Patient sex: F
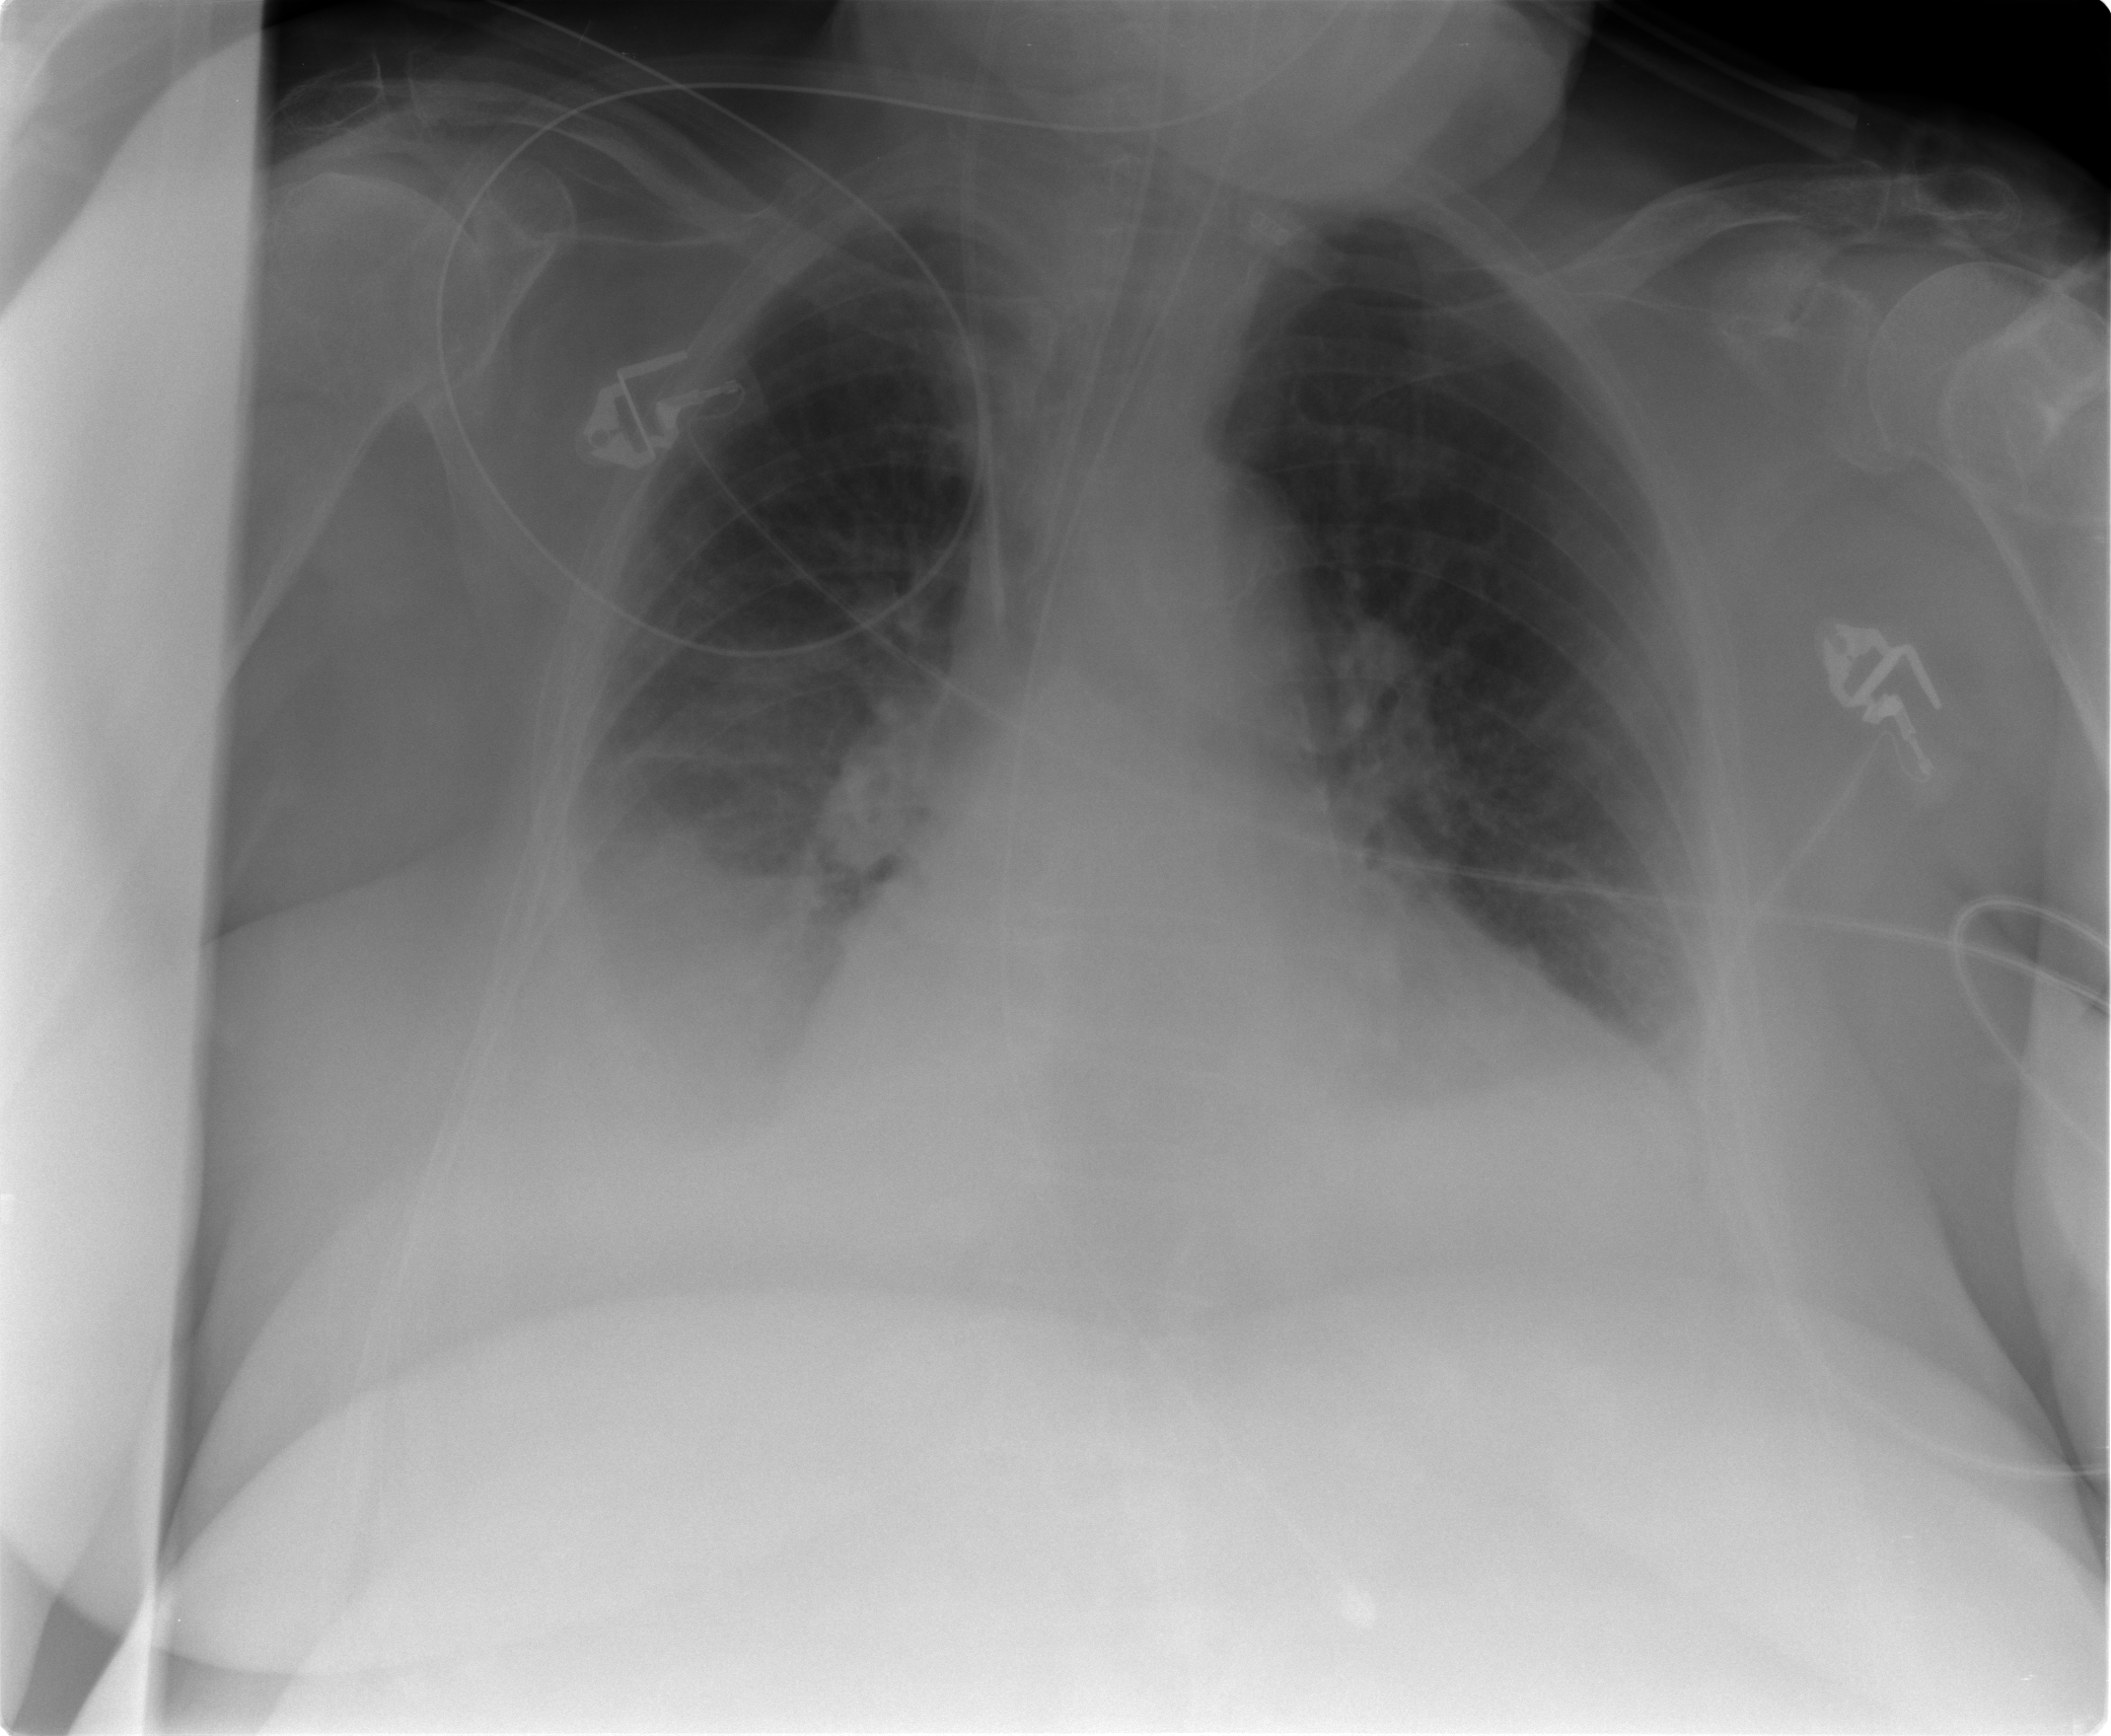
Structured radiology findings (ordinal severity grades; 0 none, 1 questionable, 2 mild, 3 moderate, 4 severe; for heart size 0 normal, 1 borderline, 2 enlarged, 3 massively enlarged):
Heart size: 2
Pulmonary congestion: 2
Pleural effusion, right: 2
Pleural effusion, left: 2
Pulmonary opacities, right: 0
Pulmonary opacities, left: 0
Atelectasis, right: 2
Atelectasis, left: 2